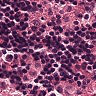
Metastatic tissue present: no